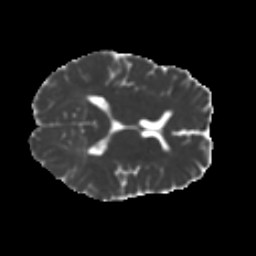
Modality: MD
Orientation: axial
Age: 48
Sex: female
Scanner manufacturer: ge
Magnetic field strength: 3 T
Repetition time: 7.8 s
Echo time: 0.0611 s